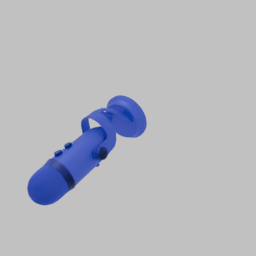
Label: electronics